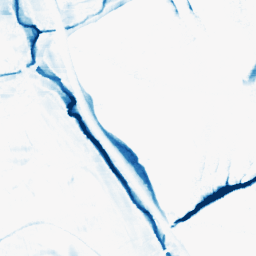
Category: morphological
Decomposition family: morphological_rect
Decomposition parameters: operation: closing
width: 20
height: 10
Upsampling method: sinc_hamming
Upsampling parameters: scale: 4
kernel_size: 8
Upsampling scale: 4